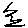
Label: zigzag